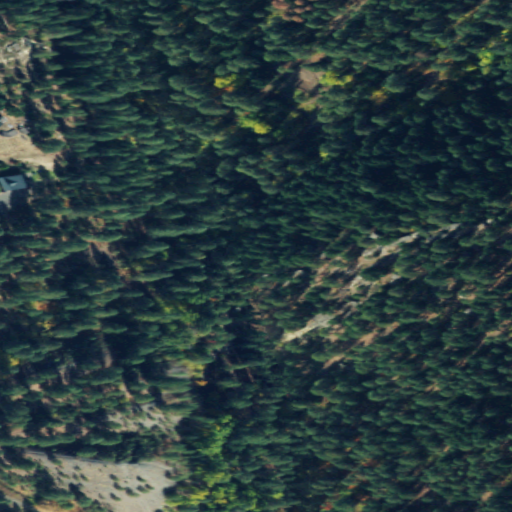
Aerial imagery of valley in Washington named Number 6 Canyon containing evergreen forest, open development, low intensity development, shrub, and woody wetlands